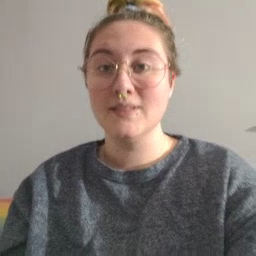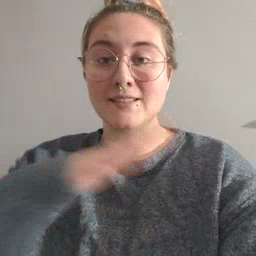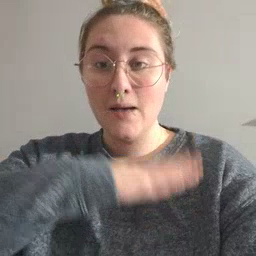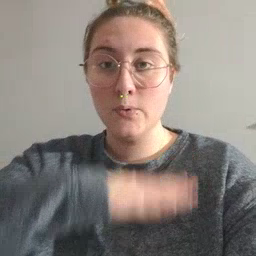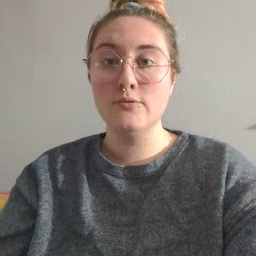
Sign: table